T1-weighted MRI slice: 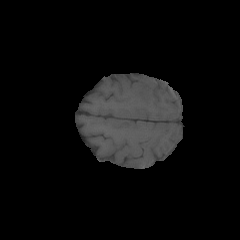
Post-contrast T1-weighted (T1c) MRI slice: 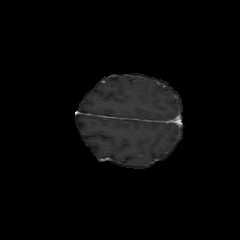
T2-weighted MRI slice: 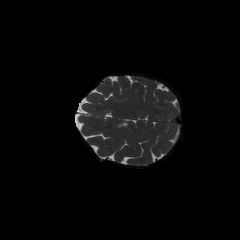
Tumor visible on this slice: no